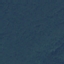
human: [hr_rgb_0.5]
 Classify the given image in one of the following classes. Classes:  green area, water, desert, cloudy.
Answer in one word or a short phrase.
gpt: green area